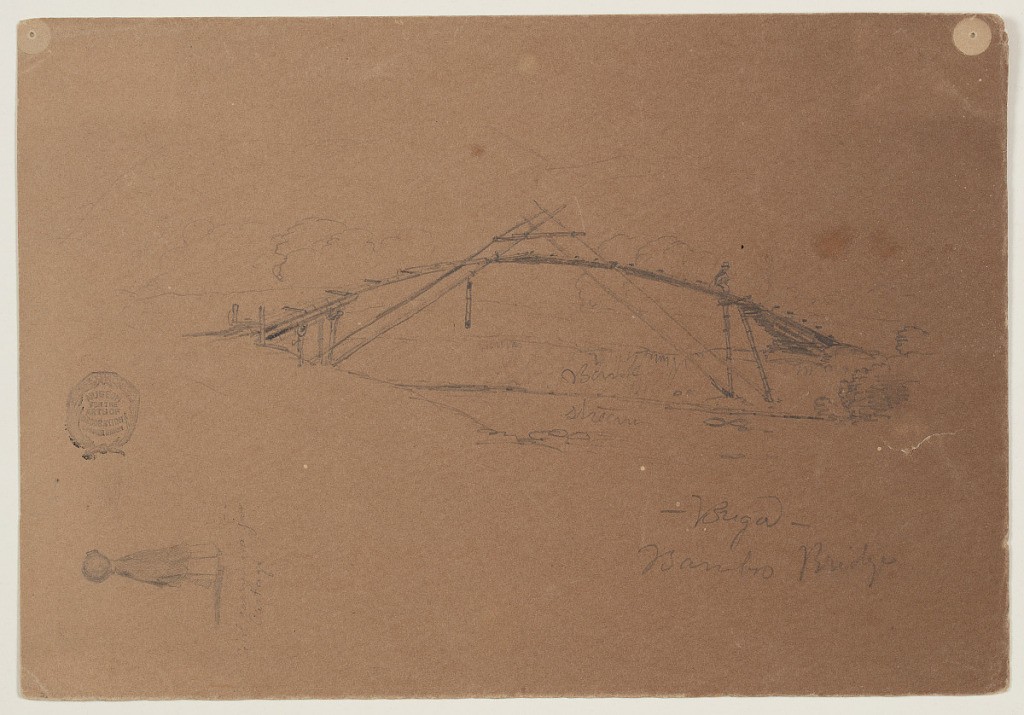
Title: Bamboo Bridge at Buga, Colombia and Girl Carrying a Jar, Cartago, Colombia
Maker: Frederic Edwin Church, American, 1826–1900
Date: July 1853
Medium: Graphite on tan wove paper
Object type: Drawing
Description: Architectural, figural, and landscape sketches of a bamboo bridge in Buga, Colombia, and a young woman carrying a large clay jar on her head at lower left, horizontally oriented. At center, the arched form of the bridge stretches across the composition, supported by an A-frame structure. At right, a man wear a hat descends the bridge. Below, a stream and its steep bank are visible. Faintly rendered clouds comprise background.